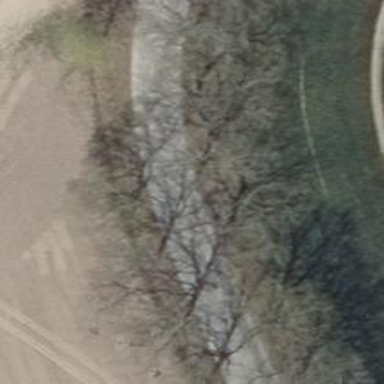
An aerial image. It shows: Row of trees in natural setting.